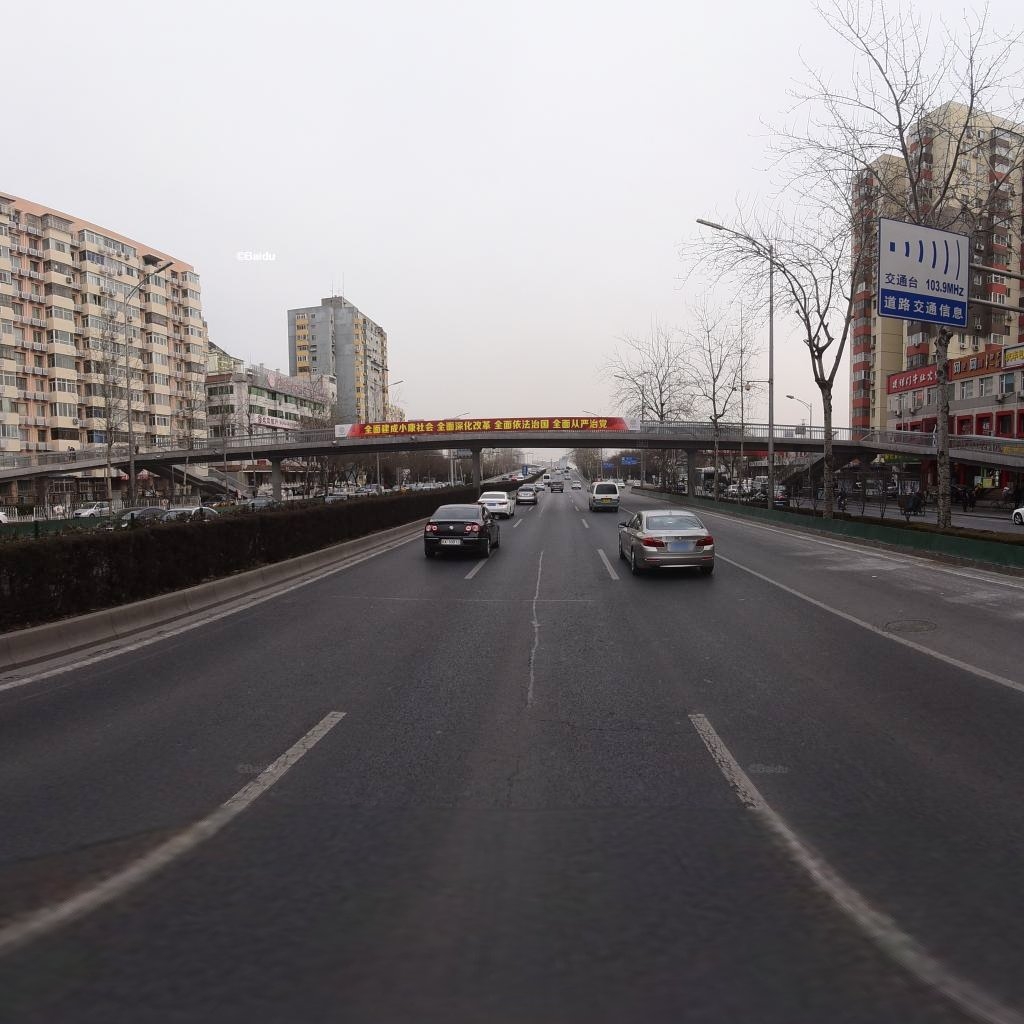
Region: Haidian
Road damage annotations: longitudinal patch, transverse patch, manhole cover, longitudinal crack, transverse crack